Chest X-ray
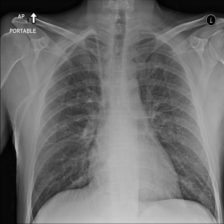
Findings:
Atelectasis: negative
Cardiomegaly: negative
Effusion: negative
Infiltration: negative
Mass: negative
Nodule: negative
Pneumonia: negative
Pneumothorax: negative
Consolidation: negative
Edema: positive
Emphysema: negative
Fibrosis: negative
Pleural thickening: negative
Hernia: negative